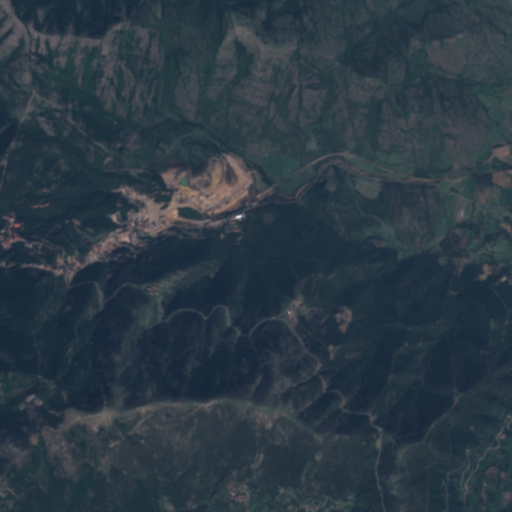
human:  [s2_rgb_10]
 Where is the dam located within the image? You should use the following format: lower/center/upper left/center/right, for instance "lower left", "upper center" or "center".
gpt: The dam is located in the center left of the image.
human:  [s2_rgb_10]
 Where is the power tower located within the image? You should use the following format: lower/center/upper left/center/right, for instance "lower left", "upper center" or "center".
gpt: The power tower is located in the right of the image.
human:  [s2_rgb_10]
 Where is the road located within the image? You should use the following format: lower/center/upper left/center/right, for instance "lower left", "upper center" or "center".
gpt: There is no road in the image.